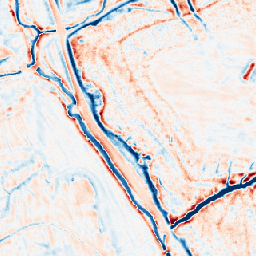
Category: edge_preserving
Decomposition family: bilateral
Decomposition parameters: d: 15
sigma_color: 50
sigma_space: 50
Upsampling method: nearest
Upsampling parameters: scale: 8
Upsampling scale: 8